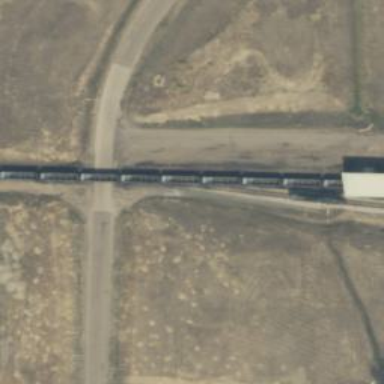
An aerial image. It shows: Rail spur service.